Question:
I have a data like above. I want to write a vba code to do a if logic test on the cells from B2 to J11.
IF any of B2 to J11 >0 positive, then the original value would become 1,
otherwise it become 0.
If you can do it simply in excel, also let me know. I tried the IF function, it can only work for one cell.
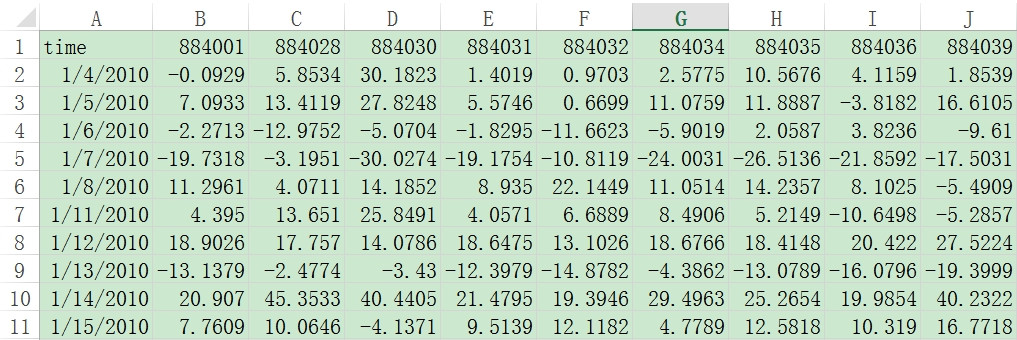
Answer: You can't write a formula that changes a cell in-place. That would require VBA.
This is my first VBA post, so I'm open to any pointers from the experts:
'''
Sub Replace()
For Each c In Selection
If c.Value > 0 Then
c.Value = 1
ElseIf c.Value < 0 Then
c.Value = 0
End If
Next
End Sub
'''
You can also change to 0 and 1 using search/replace.
Highlight the data, then:
- '-*''0'- '*.*''1'